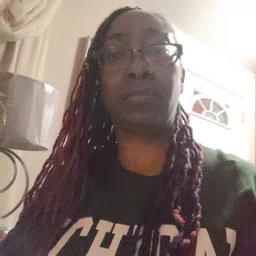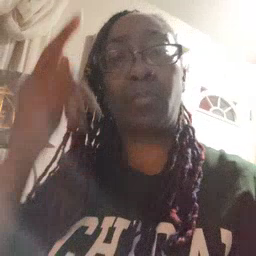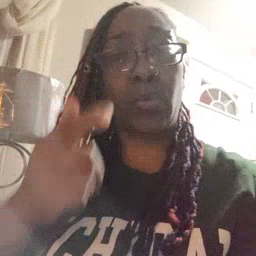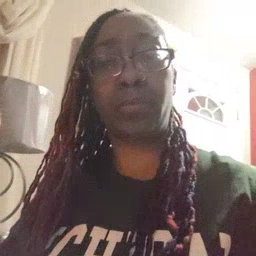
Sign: brother